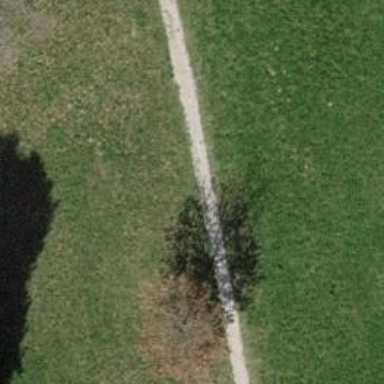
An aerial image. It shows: Footway with fine gravel surface.